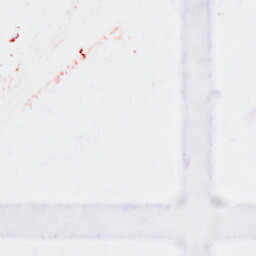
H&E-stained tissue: Breast